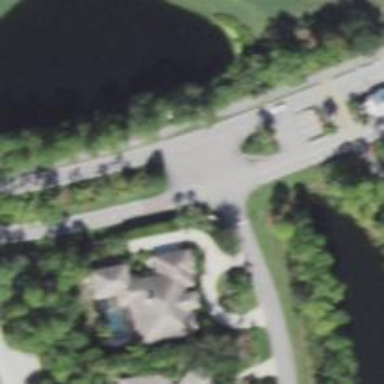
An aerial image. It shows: Residential road.